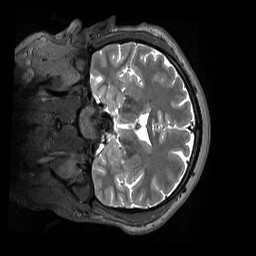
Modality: T2w
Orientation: coronal
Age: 30
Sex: female
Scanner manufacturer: siemens
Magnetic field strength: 3 T
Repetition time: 3.2 s
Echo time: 0.412 s